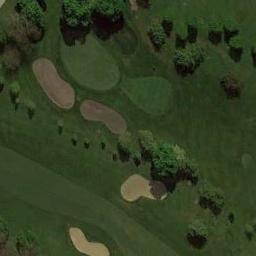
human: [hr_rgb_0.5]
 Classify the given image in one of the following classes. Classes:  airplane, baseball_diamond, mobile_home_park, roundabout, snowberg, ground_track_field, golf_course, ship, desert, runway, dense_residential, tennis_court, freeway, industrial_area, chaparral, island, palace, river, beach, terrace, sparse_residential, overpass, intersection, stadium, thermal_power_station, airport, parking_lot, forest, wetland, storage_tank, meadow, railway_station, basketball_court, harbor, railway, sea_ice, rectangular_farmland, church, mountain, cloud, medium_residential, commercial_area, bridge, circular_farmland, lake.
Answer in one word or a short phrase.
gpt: golf_course